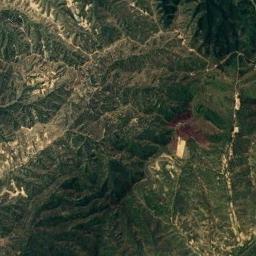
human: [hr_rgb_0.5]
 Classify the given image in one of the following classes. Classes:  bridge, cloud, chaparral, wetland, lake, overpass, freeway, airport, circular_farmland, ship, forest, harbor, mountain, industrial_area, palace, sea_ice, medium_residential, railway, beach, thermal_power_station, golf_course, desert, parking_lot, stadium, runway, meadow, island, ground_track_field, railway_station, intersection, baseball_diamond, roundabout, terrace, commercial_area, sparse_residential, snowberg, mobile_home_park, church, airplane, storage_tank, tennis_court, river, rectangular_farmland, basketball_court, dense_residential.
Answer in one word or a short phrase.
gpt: mountain